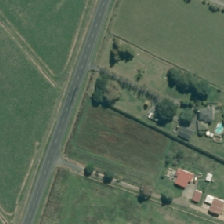
Land cover: shortrotation_cropland